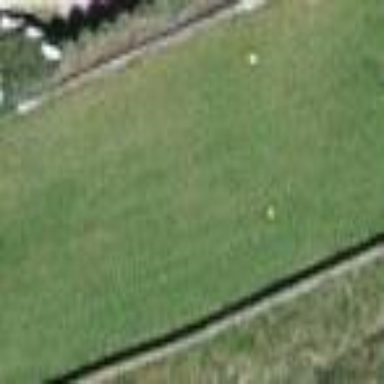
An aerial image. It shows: Golf tee on grass surface.